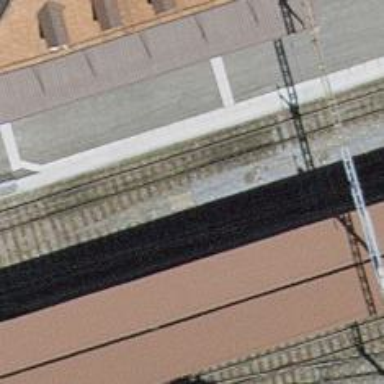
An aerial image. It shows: Narrow-gauge railway track with electrified contact line. The railway has one track.